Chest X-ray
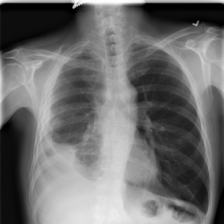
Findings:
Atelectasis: negative
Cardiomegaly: negative
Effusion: negative
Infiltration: positive
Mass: negative
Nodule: negative
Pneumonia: negative
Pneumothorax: negative
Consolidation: negative
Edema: negative
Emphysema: negative
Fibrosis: negative
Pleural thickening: positive
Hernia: negative